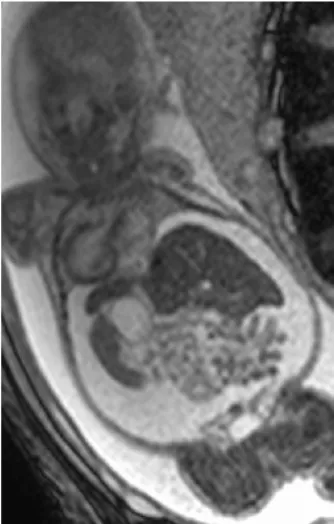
Images of case 1. Fetal magnetic resonance imaging shows massive ascites and compressed lungs (A).
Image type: radiology (mri)